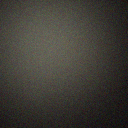
Screen state: off